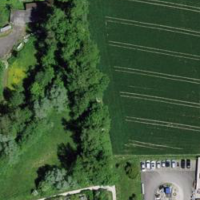
EUNIS habitat code: 25
Species observed at this site:
Pararge aegeria